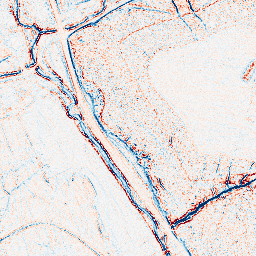
Category: edge_preserving
Decomposition family: bilateral
Decomposition parameters: d: 5
sigma_color: 75
sigma_space: 25
Upsampling method: bicubic
Upsampling parameters: scale: 2
Upsampling scale: 2